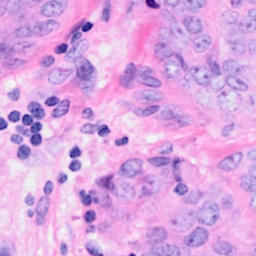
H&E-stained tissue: Breast